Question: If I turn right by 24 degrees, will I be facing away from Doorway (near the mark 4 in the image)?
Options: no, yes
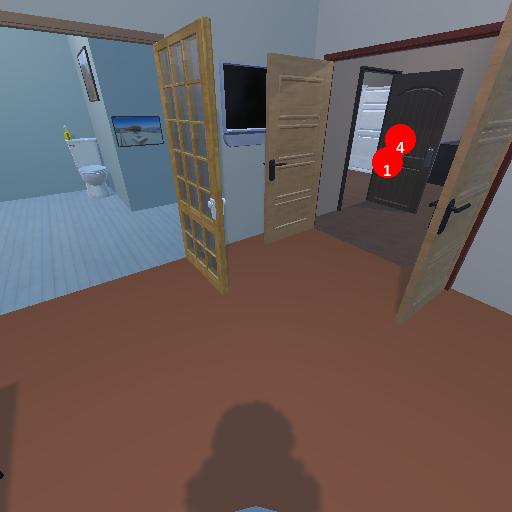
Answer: no